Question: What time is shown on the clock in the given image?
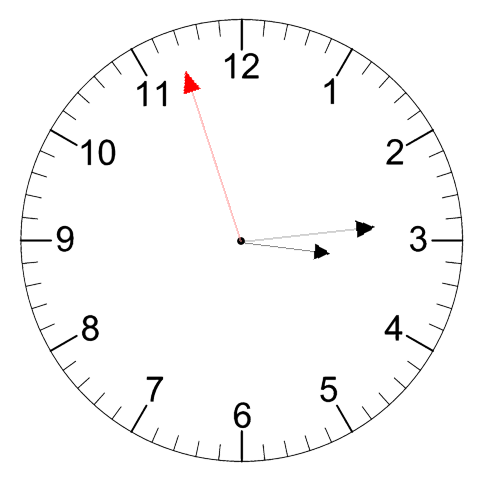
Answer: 03:13:57